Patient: sex M, age 61
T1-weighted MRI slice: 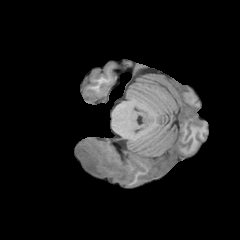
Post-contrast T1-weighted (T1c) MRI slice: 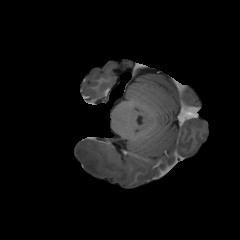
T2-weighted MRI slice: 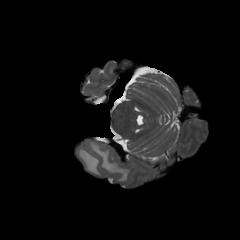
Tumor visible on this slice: yes
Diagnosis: Glioblastoma, IDH-wildtype
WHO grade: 4